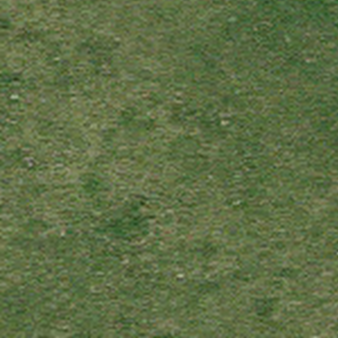
Label: other